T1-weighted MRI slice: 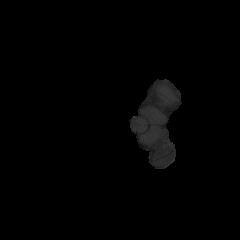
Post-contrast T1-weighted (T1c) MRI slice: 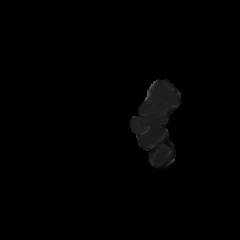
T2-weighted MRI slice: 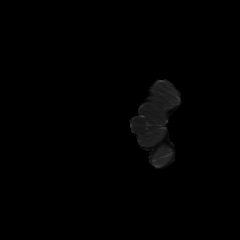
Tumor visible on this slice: no